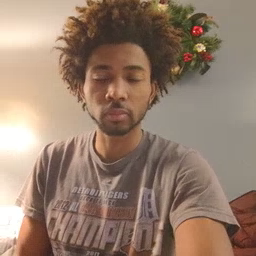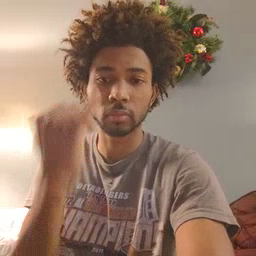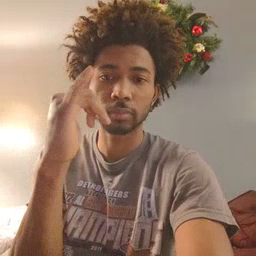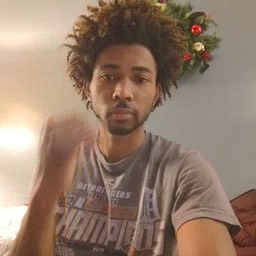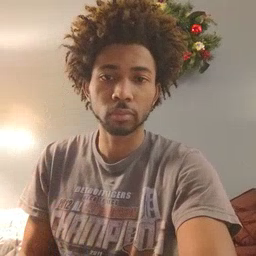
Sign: yellow